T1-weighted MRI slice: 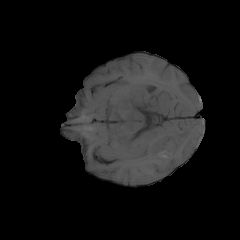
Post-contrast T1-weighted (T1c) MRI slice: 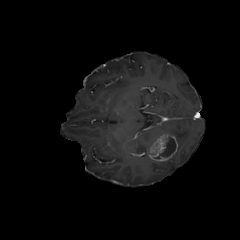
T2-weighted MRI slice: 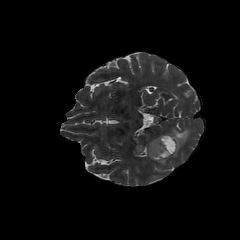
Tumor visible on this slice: yes